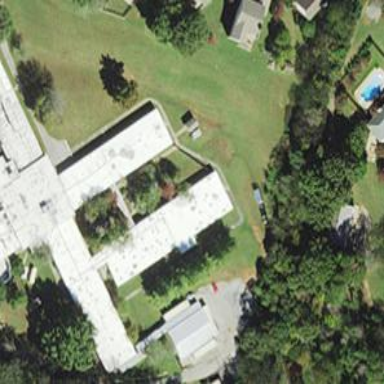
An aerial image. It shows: Nursing home building.